Field crop: tomato
Growth stage: 1
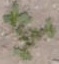
Species: portulaca